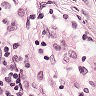
Metastatic tissue present: no